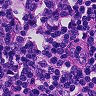
Metastatic tissue present: no